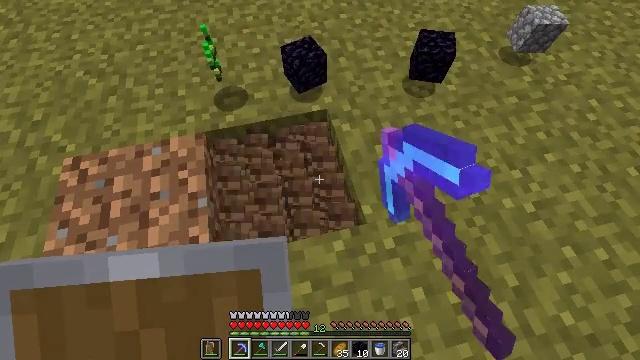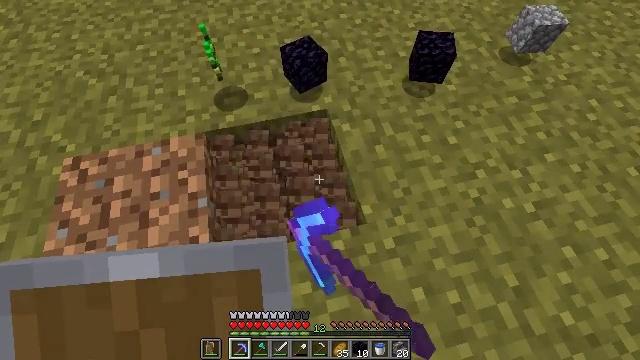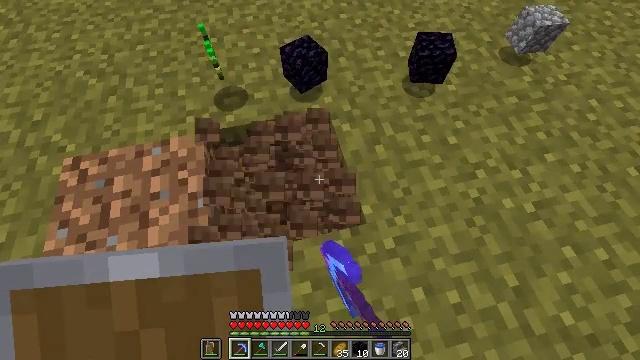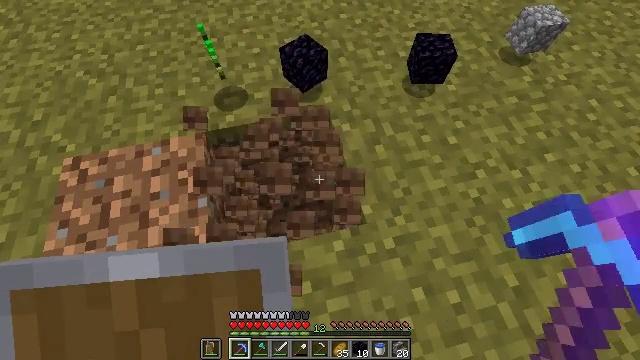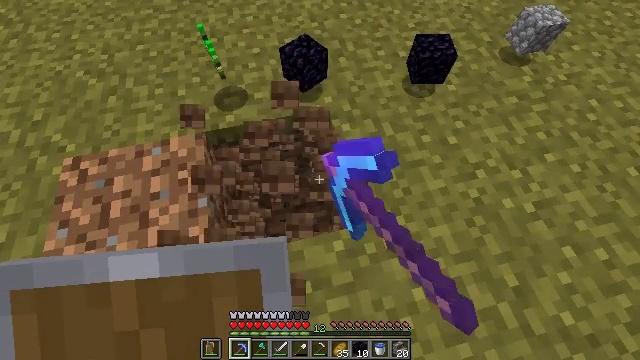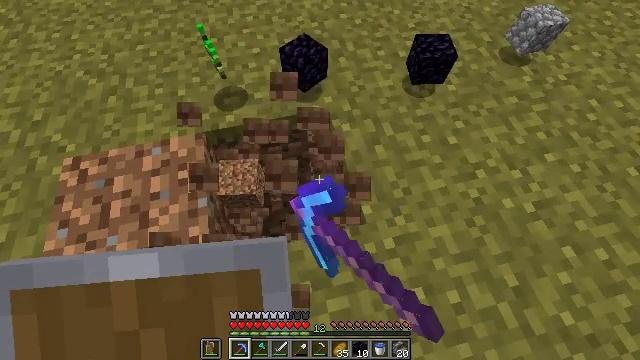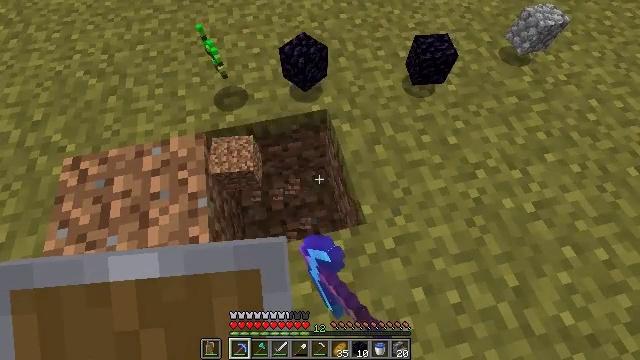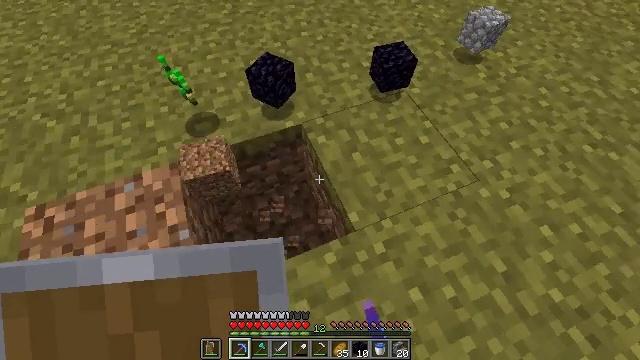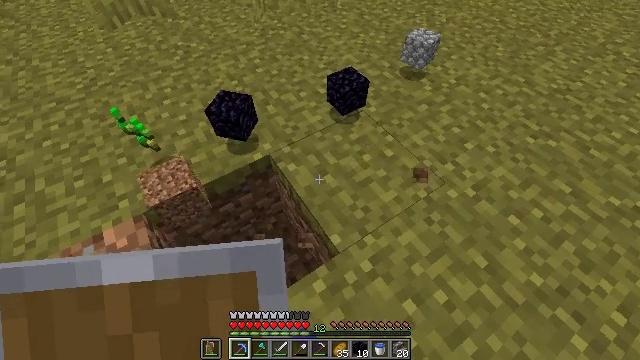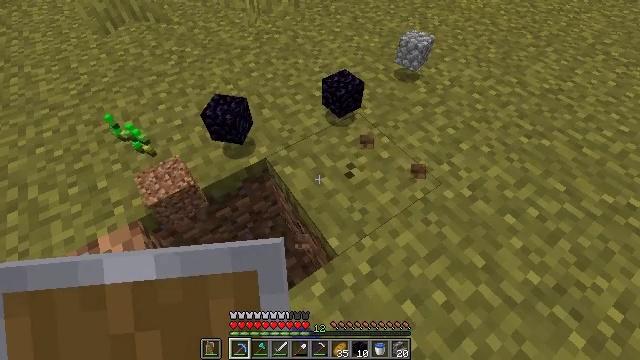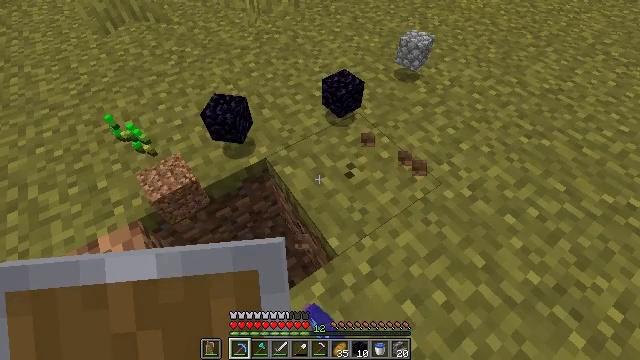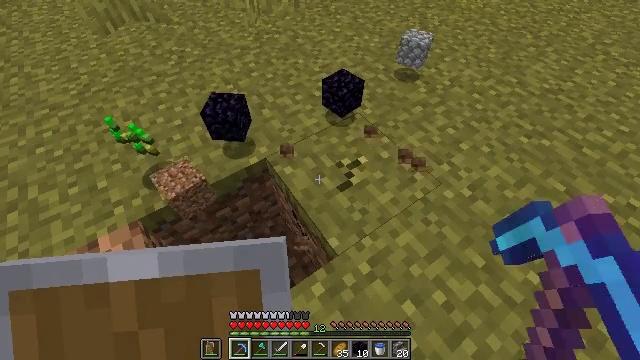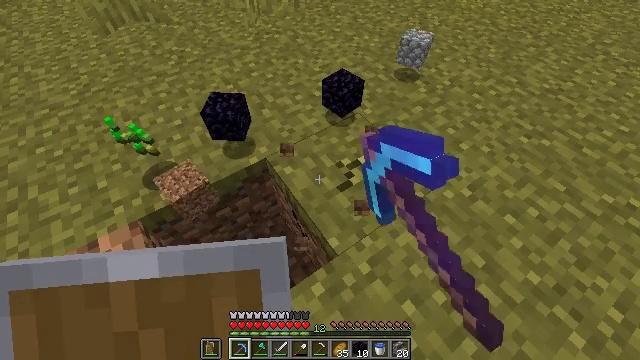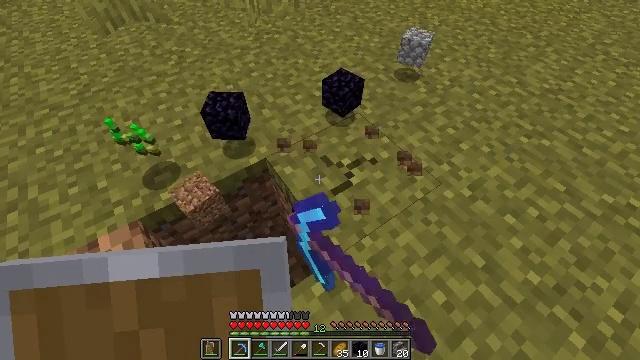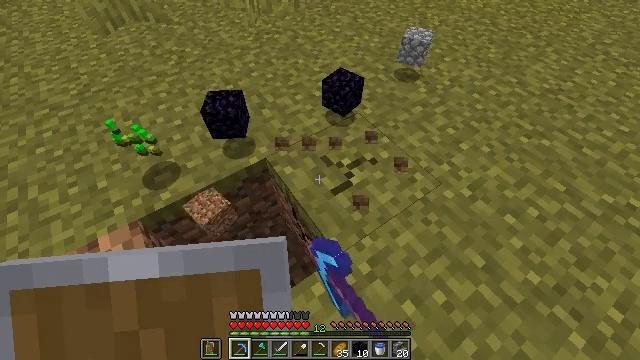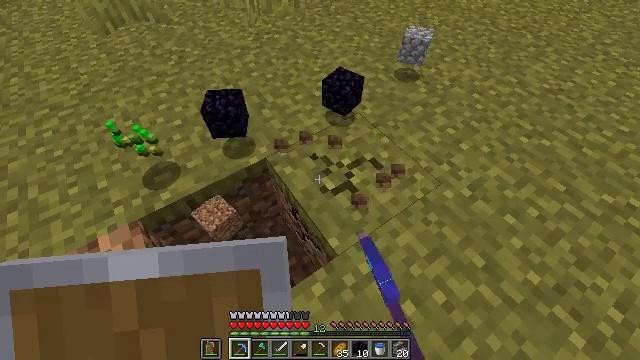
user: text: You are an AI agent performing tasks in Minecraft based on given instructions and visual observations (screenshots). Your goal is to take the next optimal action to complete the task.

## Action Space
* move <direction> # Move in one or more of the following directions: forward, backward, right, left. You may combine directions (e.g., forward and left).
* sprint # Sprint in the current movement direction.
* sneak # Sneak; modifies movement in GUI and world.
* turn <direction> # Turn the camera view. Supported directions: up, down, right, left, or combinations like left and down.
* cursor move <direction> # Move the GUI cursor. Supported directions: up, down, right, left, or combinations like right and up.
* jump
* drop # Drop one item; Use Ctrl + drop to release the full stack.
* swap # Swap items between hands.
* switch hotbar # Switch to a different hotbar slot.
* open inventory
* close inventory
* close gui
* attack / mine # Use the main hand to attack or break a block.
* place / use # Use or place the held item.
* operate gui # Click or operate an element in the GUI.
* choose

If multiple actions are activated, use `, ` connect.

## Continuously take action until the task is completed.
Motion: motion action
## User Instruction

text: Collect the grass block using a shovel.
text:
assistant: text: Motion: attack / mine
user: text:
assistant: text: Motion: attack / mine
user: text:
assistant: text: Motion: attack / mine
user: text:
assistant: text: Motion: attack / mine
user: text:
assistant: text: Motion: attack / mine
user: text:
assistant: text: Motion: attack / mine
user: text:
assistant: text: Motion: turn right and up, attack / mine
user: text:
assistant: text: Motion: turn right and up, attack / mine
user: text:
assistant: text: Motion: turn right, attack / mine
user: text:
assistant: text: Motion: attack / mine
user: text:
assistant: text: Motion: attack / mine
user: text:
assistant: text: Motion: attack / mine
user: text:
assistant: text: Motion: attack / mine
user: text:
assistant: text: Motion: attack / mine
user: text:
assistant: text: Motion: attack / mine
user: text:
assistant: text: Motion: attack / mine
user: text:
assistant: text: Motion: attack / mine
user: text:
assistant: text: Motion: attack / mine
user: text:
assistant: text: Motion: attack / mine
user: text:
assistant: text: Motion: attack / mine
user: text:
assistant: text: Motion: attack / mine
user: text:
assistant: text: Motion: attack / mine
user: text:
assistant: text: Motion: attack / mine
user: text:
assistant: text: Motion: attack / mine
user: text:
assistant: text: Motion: attack / mine
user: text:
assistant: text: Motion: attack / mine
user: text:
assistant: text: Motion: attack / mine
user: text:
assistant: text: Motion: attack / mine
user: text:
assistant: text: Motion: attack / mine
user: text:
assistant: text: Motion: attack / mine